Question: I have a checkbox with a label. With the system font, the label is nicely aligned with the checkbox. With the font I want to use (Helvetica Neue Light), the label is too low:

How can I adjust the baseline?
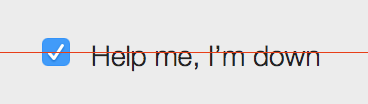
Answer: You can solve this issue in a different way.You can use 2 UI Controls
1) Check Box
2) Label
Align the label based on your check box and put your check box over the label ( Increase the width of your check box and cover the label ) . So you will get user interaction over the label area also.